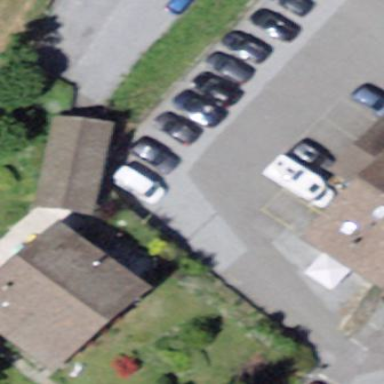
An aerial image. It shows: Parking space with surface parking facilities.